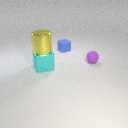
small blue rubber cube behind large cyan metal cube